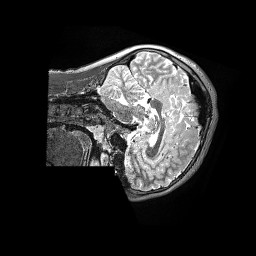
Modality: T2w
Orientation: sagittal
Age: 13
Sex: male
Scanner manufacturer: siemens
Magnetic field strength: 3 T
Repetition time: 3.2 s
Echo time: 0.564 s